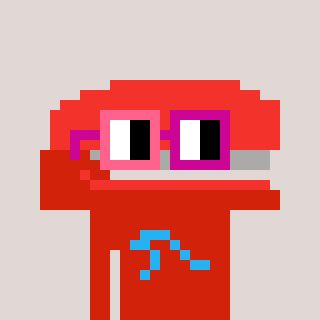
a pixel art character with square pink and red glasses, a stapler-shaped head and a red-colored body on a warm background